Field crop: tomato
Growth stage: 2
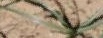
Species: cyperus